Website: bh-photo
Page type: customer-info-address
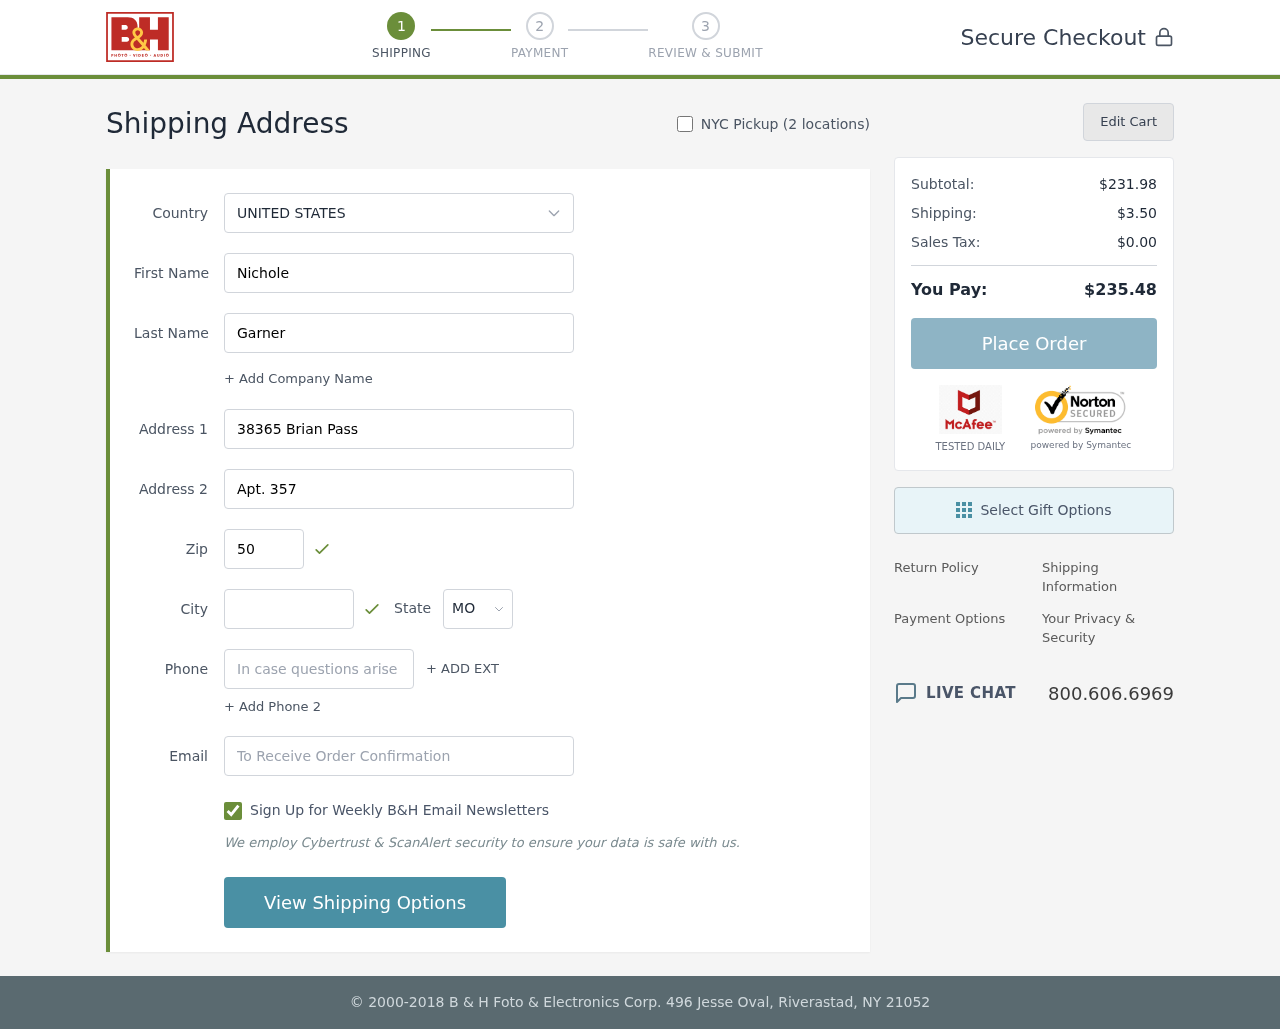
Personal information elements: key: PII_CITY
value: Annafurt
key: PII_COUNTRY
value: United States
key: PII_EMAIL
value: ngarner@yahoo.com
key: PII_FIRSTNAME
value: Nichole
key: PII_LASTNAME
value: Garner
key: PII_PHONE
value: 5359752826
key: PII_POSTCODE
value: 50390
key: PII_STATE_ABBR
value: MO
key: PII_STREET
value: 38365 Brian Pass
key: PII_STREET2
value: Apt. 357
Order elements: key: ORDER_SUBTOTAL
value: $231.98
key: ORDER_SHIPPING_COST
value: $3.50
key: ORDER_TAX
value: $0.00
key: ORDER_TOTAL
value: $235.48